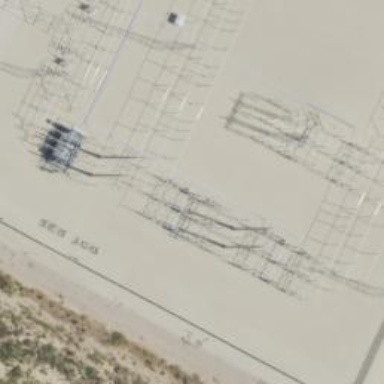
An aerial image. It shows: Switch for power supply.